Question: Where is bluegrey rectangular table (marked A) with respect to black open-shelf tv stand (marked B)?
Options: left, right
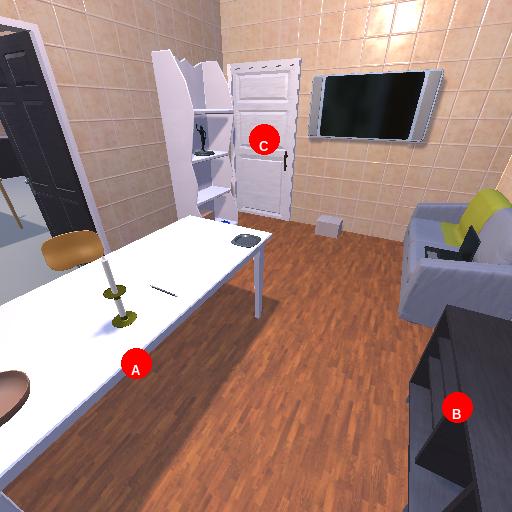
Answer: left